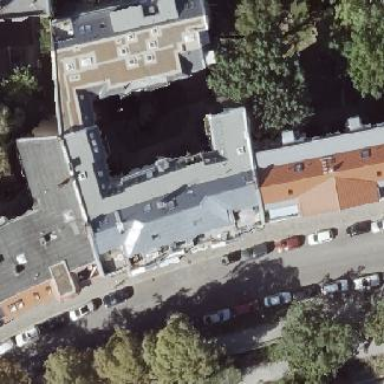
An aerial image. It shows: Residential building with distinctive double saltbox roof shape.